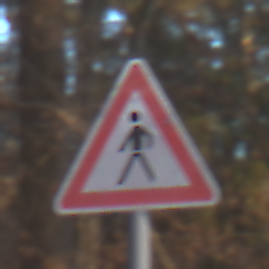
Verkehrszeichen: FussgaengerRechts
Umgebung: Outdoor, Nature
Tageszeit: SunriseSunset
Wetter: Clear
Licht: Natural
Jahreszeit: Autumn
Kontrast: HighContrast